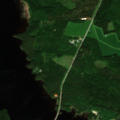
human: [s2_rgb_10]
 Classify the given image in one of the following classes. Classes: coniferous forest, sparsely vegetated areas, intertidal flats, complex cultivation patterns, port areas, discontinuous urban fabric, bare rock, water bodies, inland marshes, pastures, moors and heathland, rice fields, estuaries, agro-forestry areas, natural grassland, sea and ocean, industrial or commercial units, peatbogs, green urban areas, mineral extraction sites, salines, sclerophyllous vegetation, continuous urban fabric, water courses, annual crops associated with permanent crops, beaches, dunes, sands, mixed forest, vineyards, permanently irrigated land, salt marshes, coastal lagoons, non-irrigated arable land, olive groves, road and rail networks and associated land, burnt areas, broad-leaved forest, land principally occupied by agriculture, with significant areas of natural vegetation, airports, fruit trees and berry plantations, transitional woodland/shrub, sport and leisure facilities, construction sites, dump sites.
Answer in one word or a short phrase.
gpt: coniferous forest, mixed forest, water bodies